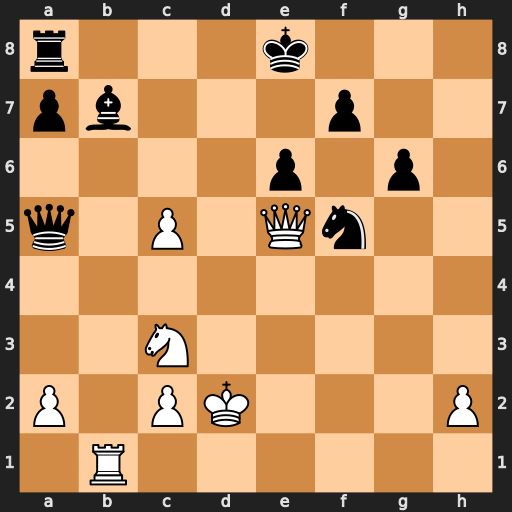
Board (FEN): r3k3/pb3p2/4p1p1/q1P1Qn2/8/2N5/P1PK3P/1R6
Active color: w
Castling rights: q
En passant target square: -
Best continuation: Qh8+ Kd7 Rxb7+ Kc6 Qxa8